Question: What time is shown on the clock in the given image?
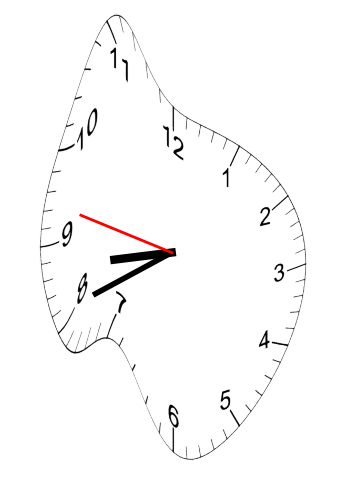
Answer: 08:40:47